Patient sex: M
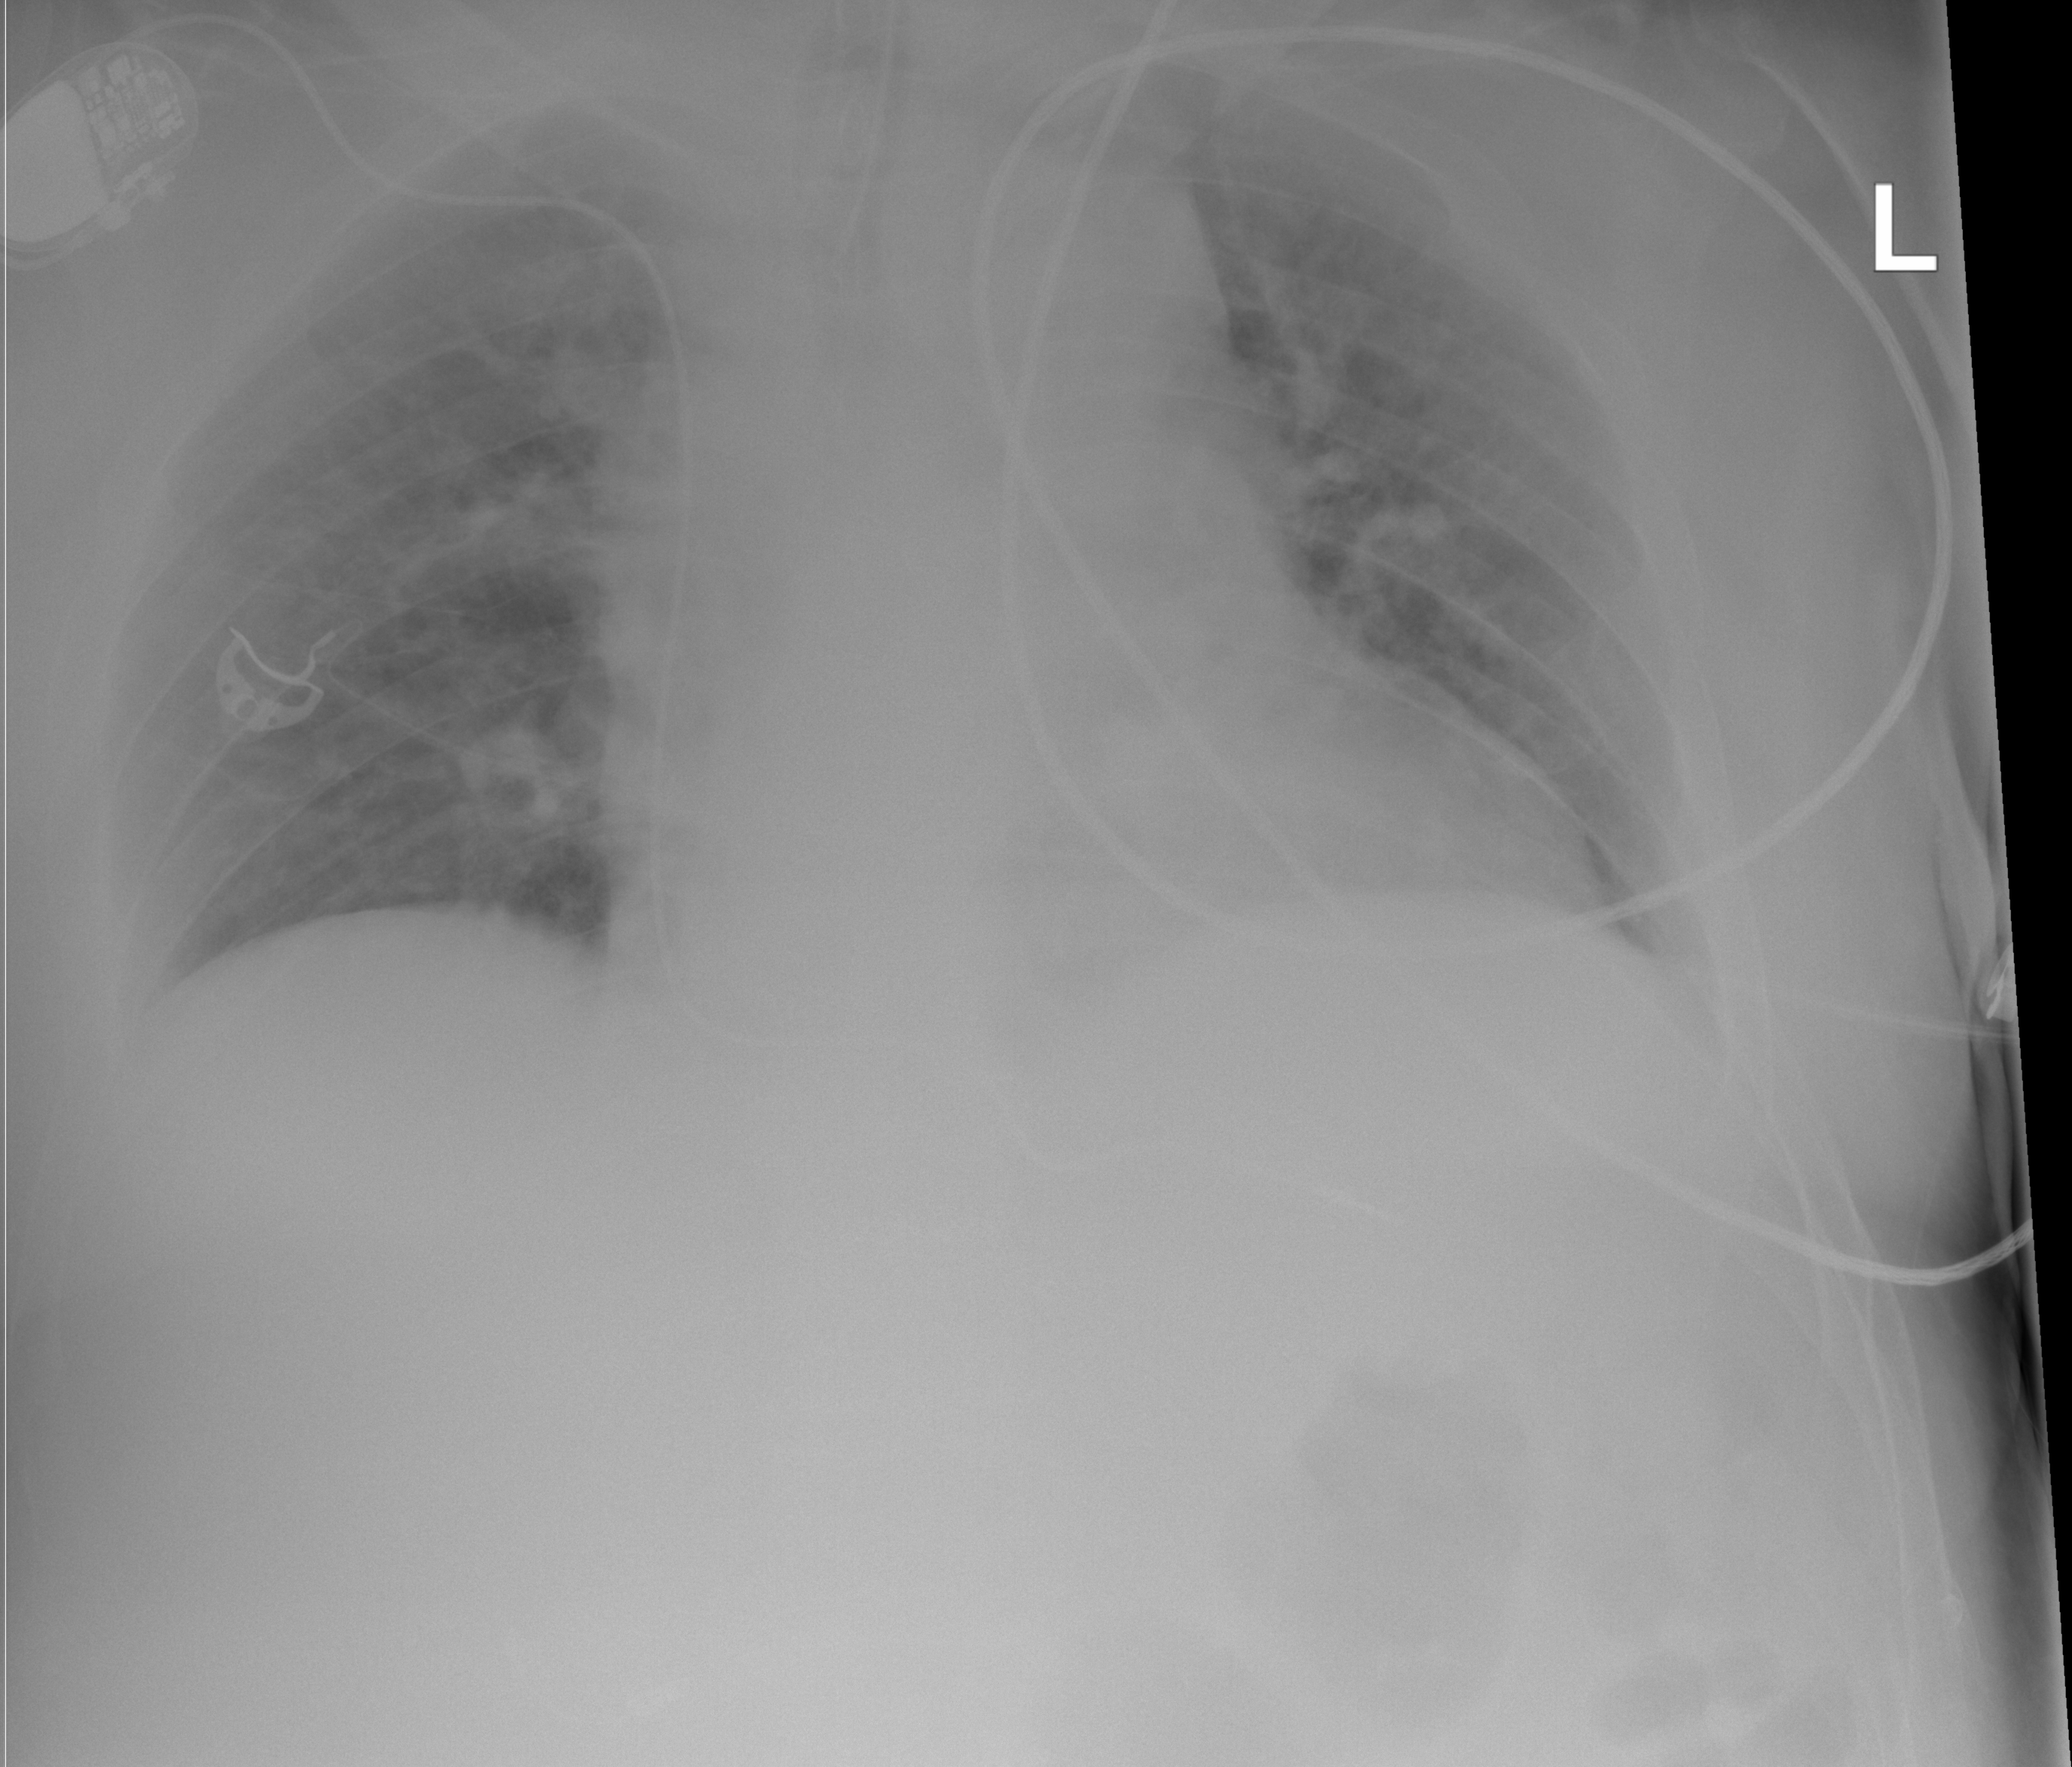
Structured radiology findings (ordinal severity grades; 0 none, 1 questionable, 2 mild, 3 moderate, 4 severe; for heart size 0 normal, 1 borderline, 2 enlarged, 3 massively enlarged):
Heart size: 0
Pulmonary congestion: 2
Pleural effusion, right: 0
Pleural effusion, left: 0
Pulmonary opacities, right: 2
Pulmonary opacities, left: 2
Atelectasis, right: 0
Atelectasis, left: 0